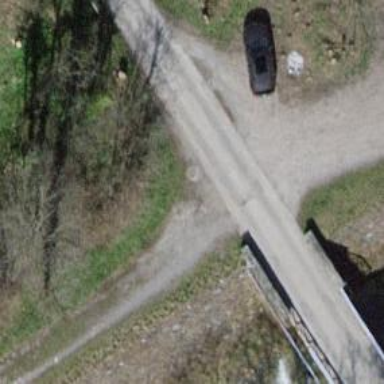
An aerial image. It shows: Paved unclassified road on bridge.